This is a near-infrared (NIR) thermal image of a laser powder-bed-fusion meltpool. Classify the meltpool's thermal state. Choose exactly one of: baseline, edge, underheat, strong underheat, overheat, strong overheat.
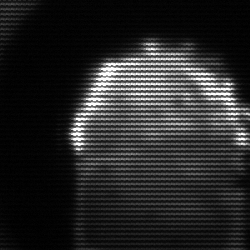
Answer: baseline